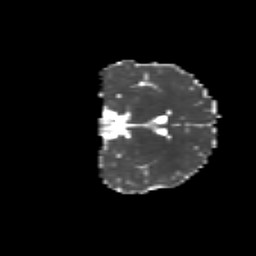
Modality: MD
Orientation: coronal
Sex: female
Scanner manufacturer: siemens
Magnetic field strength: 3 T
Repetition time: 5 s
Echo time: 0.071 s